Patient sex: M
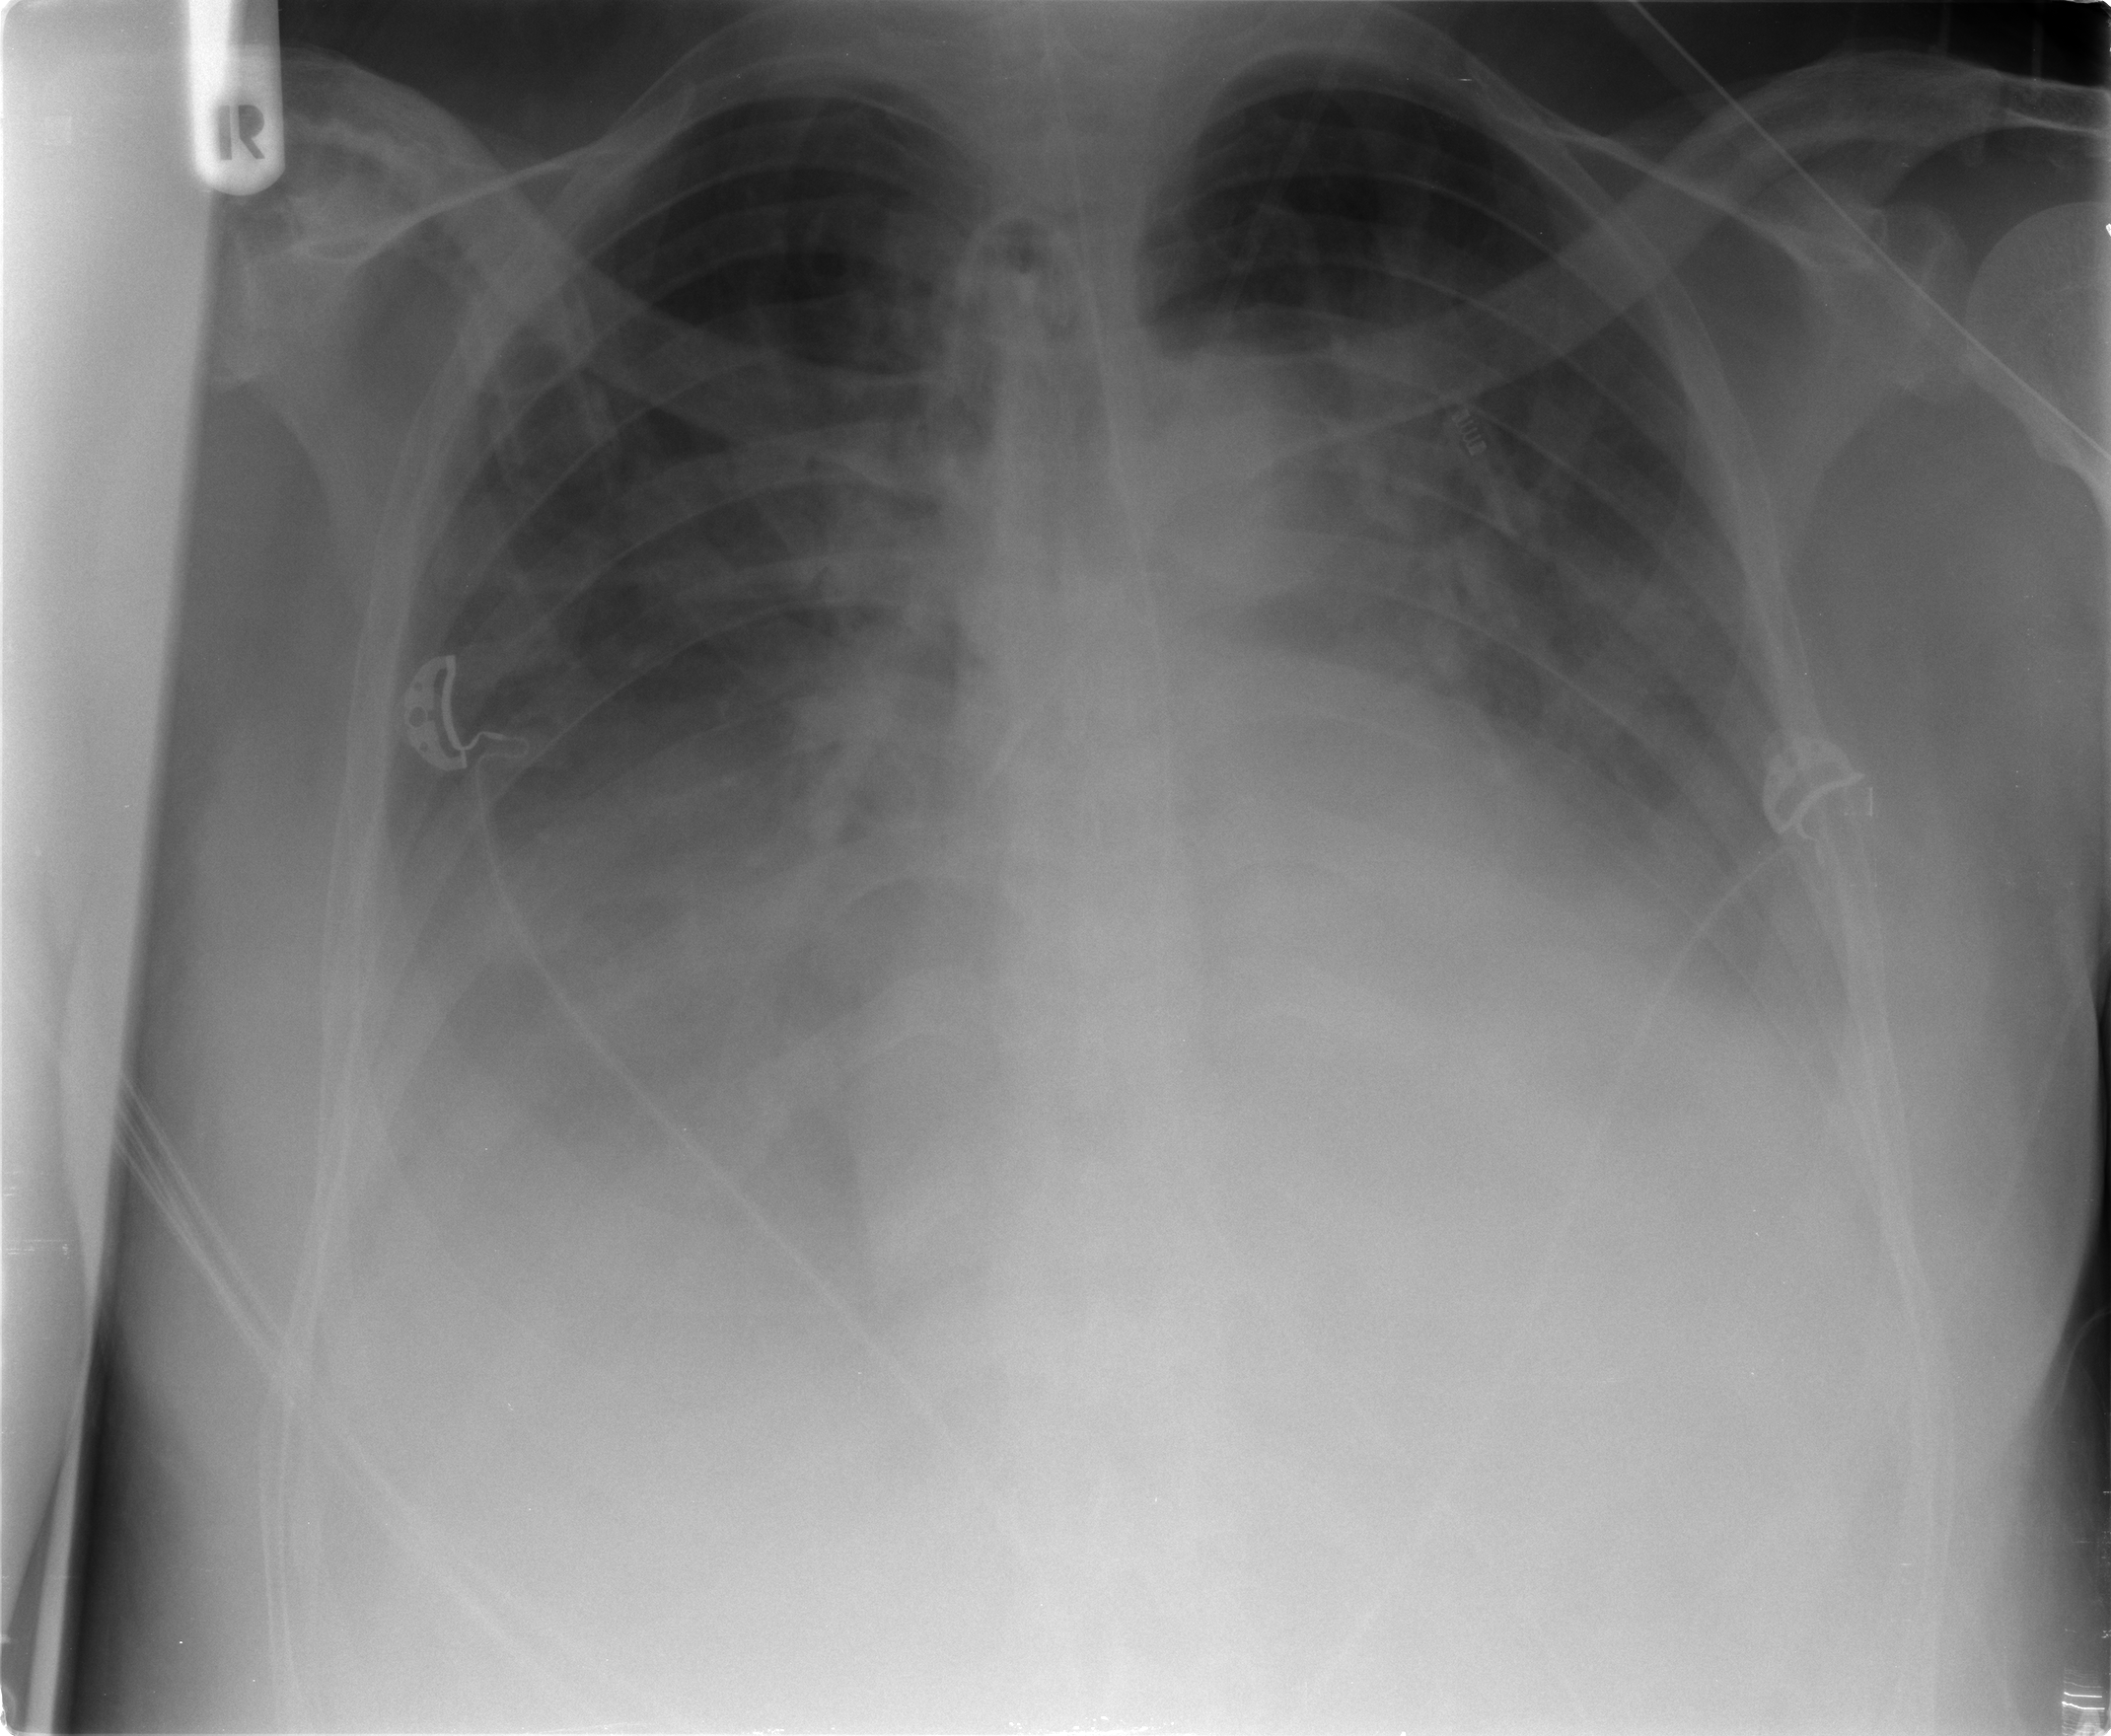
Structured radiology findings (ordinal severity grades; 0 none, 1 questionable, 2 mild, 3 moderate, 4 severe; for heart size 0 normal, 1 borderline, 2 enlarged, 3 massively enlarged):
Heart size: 2
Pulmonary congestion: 1
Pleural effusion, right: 2
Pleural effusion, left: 2
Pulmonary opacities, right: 1
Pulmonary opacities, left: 1
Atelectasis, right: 3
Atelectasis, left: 2